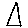
Label: triangle